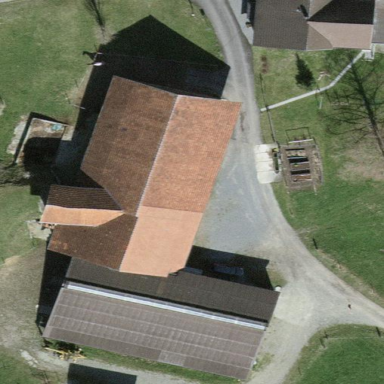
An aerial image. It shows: Farmyard area.